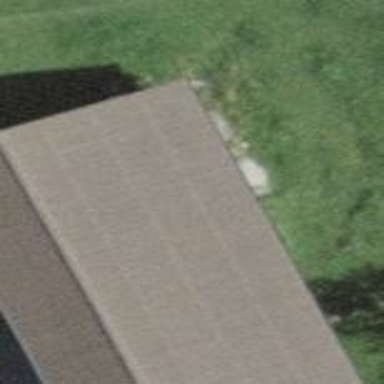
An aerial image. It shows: Garage building.